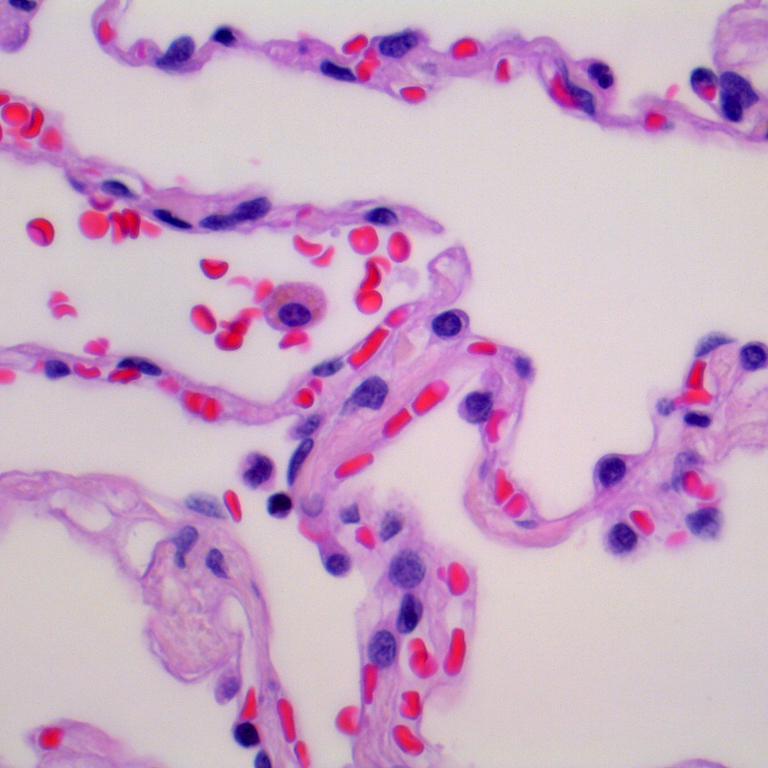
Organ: lung
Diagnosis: benign